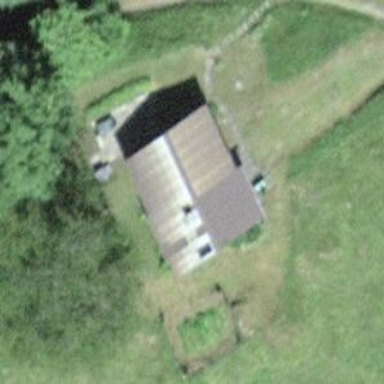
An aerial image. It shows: Cabin.